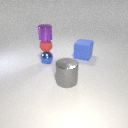
large gray metal cylinder to the left of large blue rubber cube